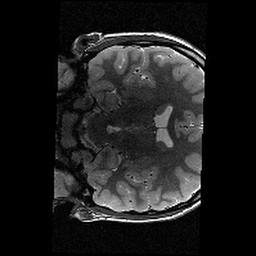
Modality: T2w
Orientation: coronal
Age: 12
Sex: male
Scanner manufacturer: siemens
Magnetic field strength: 3 T
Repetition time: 9.23 s
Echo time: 0.067 s